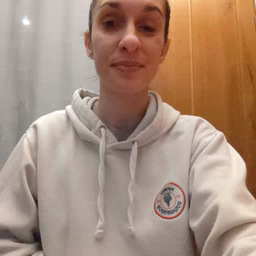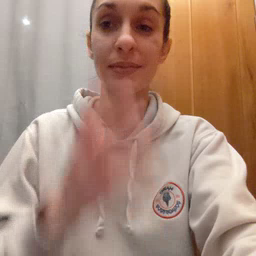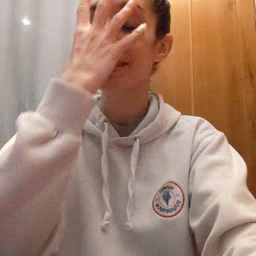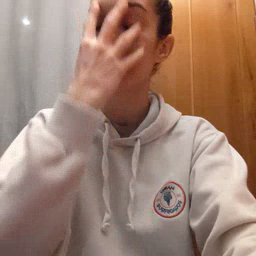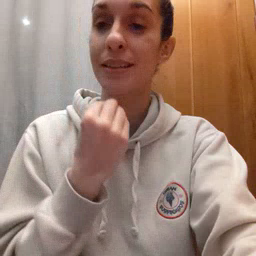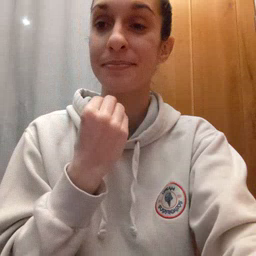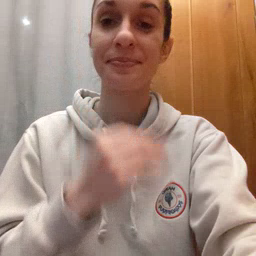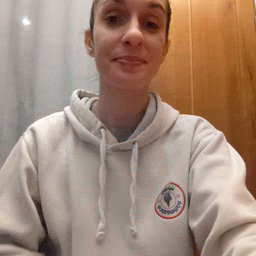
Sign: sleep